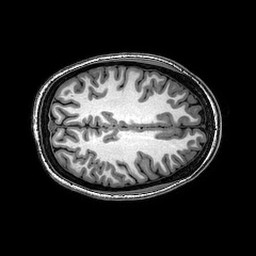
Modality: T1w
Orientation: axial
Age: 24
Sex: female
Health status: healthy
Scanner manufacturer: philips
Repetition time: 0.008229 s
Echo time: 0.00378 s